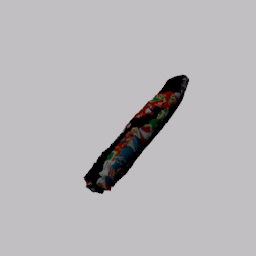
Label: nature